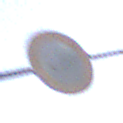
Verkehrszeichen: VerbotFahrzeugeAllerArt
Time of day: SunriseSunset
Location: Outdoor (Suburban)
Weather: PartlyCloudy
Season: NotSpecified
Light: Natural